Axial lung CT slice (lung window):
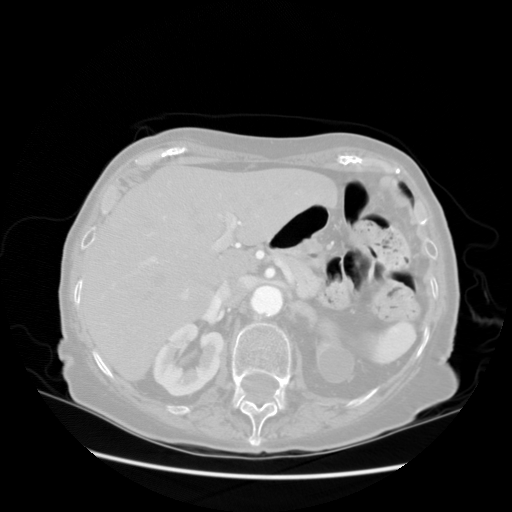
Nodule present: no